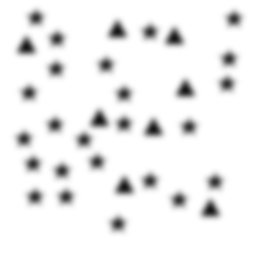
Squares: 0
Triangles: 8
Stars: 24
Total shapes: 32